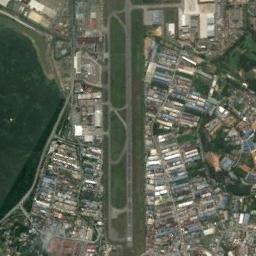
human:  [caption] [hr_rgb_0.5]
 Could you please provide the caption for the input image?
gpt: The airport is divided into two triangular areas by several runways .

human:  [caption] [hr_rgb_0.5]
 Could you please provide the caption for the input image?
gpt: An airport is surrounded by many buildings next to the field .

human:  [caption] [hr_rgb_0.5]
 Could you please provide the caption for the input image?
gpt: An airport with some staggered runways on the lawn and dense residential areas around the airport .

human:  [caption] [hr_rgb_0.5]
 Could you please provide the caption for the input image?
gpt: An airport with a runway and many buildings is surrounded by a residential area and green spaces .

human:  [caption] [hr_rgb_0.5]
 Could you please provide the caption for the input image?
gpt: The runway of the airport is surrounded by buildings .